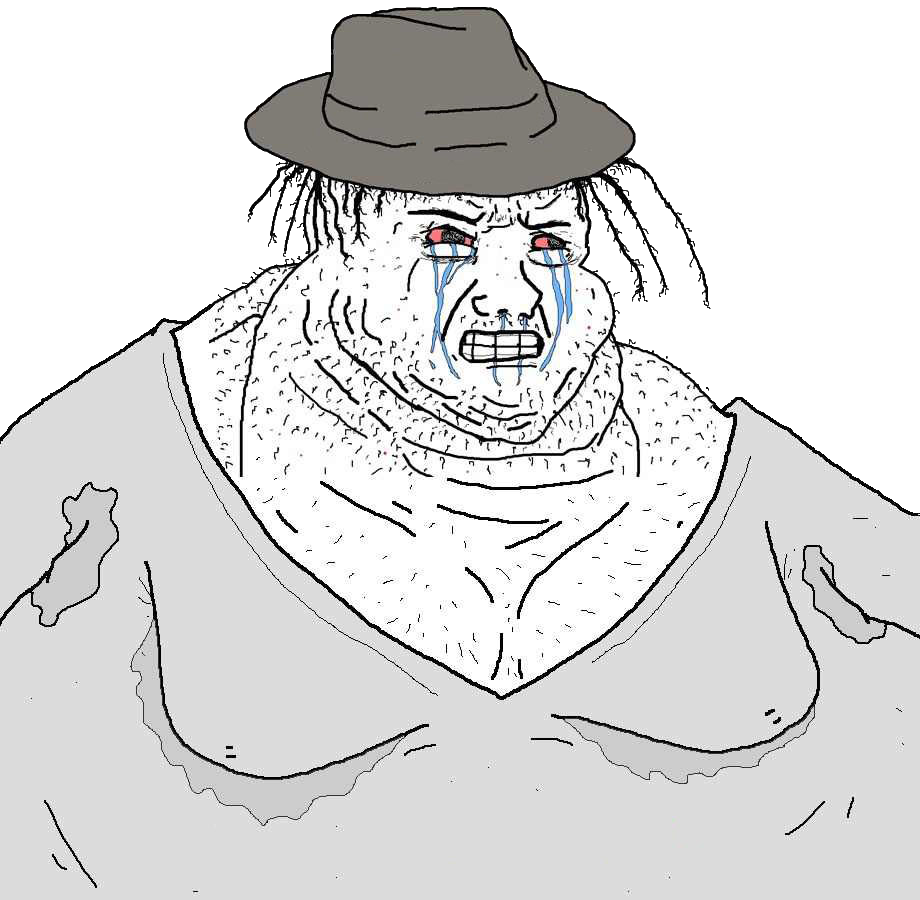
Label: 5_Blobjak